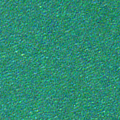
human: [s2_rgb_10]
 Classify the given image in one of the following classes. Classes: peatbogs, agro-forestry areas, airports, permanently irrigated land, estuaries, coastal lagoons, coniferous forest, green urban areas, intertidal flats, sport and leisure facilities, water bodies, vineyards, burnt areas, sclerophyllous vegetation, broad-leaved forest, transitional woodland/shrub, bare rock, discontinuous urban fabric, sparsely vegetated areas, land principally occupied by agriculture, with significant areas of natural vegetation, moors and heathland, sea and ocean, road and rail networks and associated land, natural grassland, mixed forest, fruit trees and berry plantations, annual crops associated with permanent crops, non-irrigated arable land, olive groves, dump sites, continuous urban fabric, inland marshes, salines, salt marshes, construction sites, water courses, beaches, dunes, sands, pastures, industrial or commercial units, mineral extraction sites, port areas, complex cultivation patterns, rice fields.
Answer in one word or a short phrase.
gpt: sea and ocean